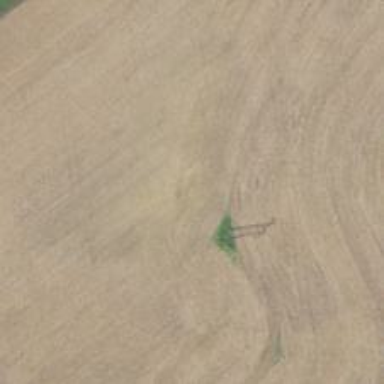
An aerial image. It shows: Power tower.